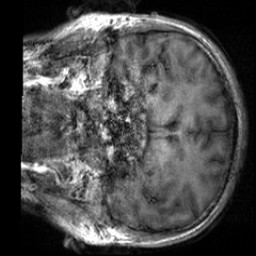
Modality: T1w
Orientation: coronal
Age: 27
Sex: male
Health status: healthy
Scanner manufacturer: siemens
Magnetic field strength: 3 T
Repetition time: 2 s
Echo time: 0.00232 s